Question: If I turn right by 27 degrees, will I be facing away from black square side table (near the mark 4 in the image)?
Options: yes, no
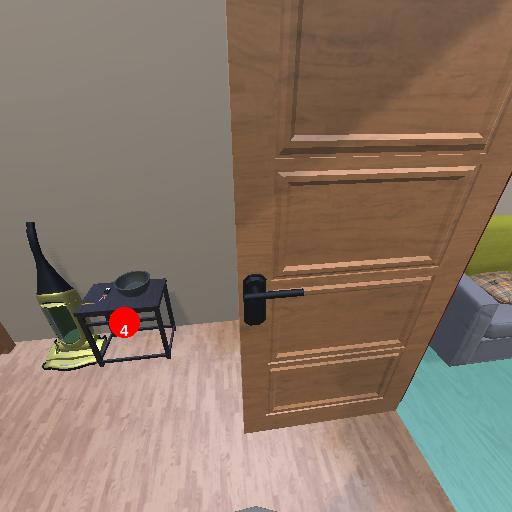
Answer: yes